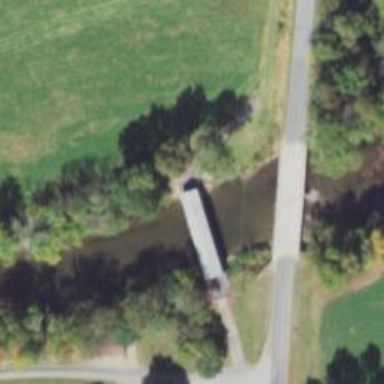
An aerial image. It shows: Covered footway bridge.